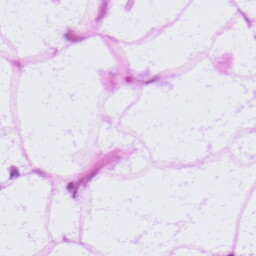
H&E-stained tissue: LymphNode